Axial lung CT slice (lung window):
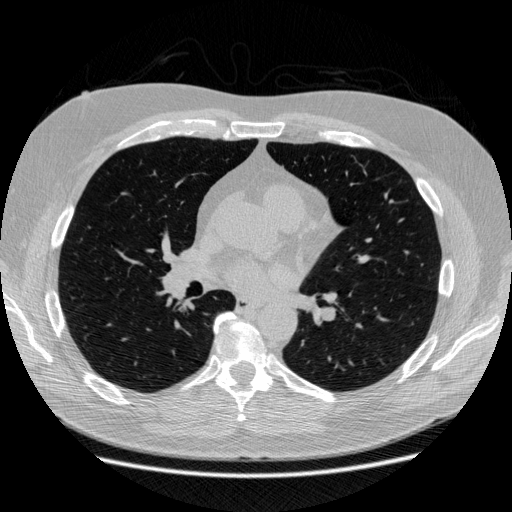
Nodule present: no